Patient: sex M, age 32
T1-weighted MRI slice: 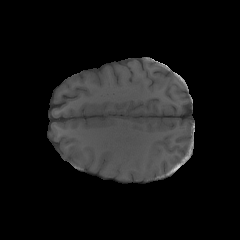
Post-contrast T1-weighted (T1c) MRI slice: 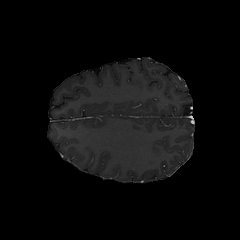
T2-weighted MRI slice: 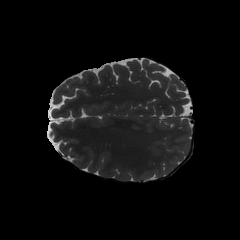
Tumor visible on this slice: no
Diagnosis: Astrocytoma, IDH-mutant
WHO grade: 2